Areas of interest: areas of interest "Comprehensive Gymnasium"
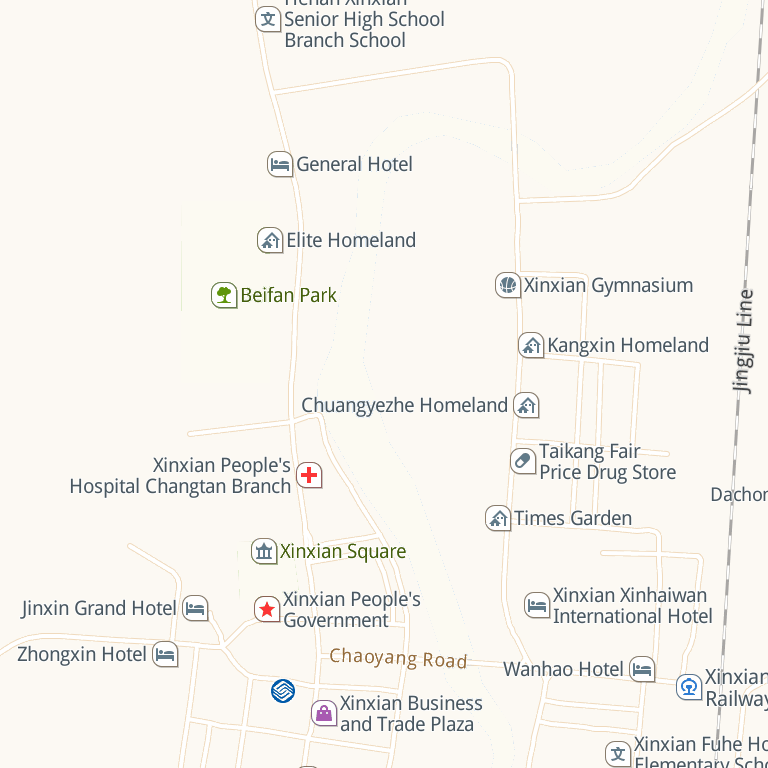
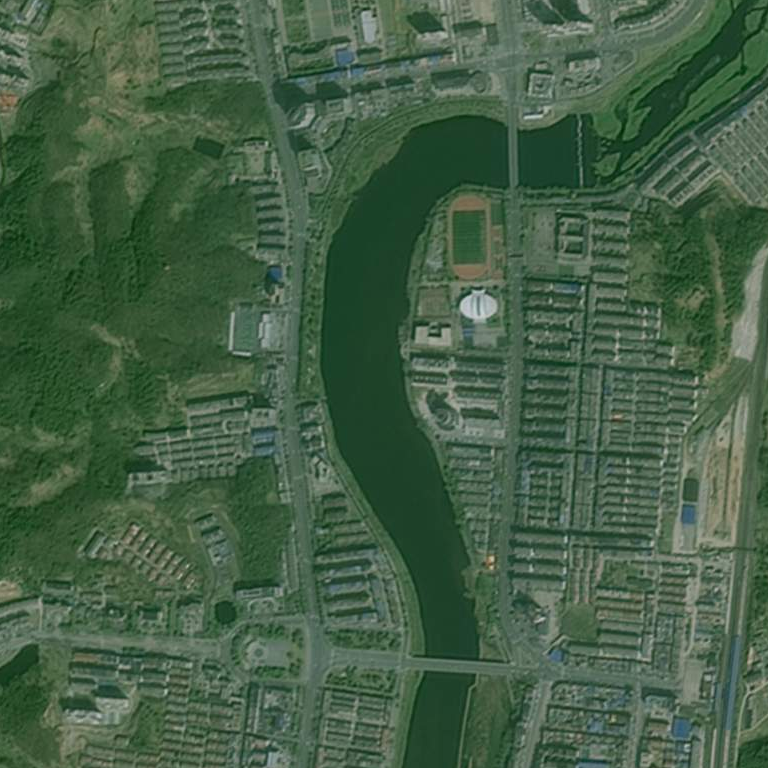